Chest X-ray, PA view. Patient: 49 years old, sex F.
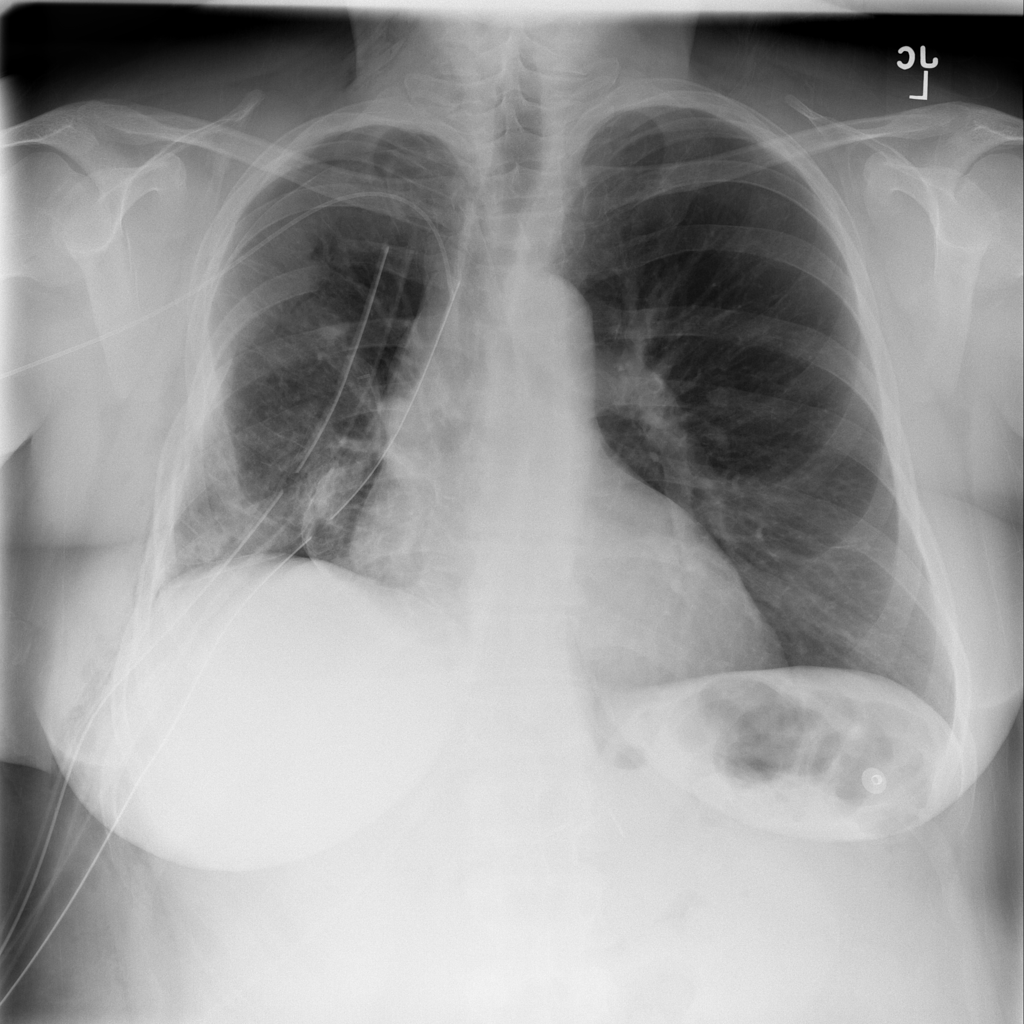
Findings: Pneumothorax